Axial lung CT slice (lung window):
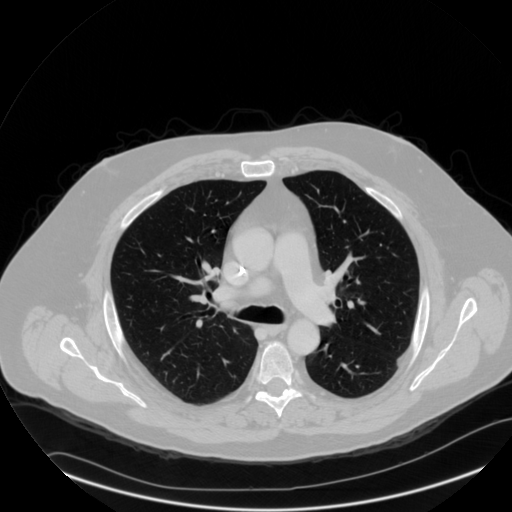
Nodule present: no